Question: I am trying to run a very simple JFace program:
'''
import org.eclipse.jface.window.*;
import org.eclipse.swt.*;
import org.eclipse.swt.widgets.*;
public class HelloSWT_JFace extends ApplicationWindow{
public HelloSWT_JFace(){
super(null);
}
protected Control createContents(Composite parent){
Text helloText = new Text(parent, SWT.CENTER);
helloText.setText("Hello SWT and JFace");
parent.pack();
return parent;
}
public static void main(String[] args) {
HelloSWT_JFace awin = new HelloSWT_JFace();
awin.setBlockOnOpen(true);
awin.open();
Display.getCurrent().dispose();
}
}
'''
As far as I know, all the libraries are installed and the code, in Eclipse, gives me no errors. Nonetheless, when I run I get

and the long error report:
'''
Exception in thread "main" java.lang.NoClassDefFoundError: org/eclipse/core/runtime/IProgressMonitor
at java.lang.Class.getDeclaredMethods0(Native Method)
at java.lang.Class.privateGetDeclaredMethods(Unknown Source)
at java.lang.Class.getMethod0(Unknown Source)
at java.lang.Class.getMethod(Unknown Source)
at sun.launcher.LauncherHelper.getMainMethod(Unknown Source)
at sun.launcher.LauncherHelper.checkAndLoadMain(Unknown Source)
Caused by: java.lang.ClassNotFoundException: org.eclipse.core.runtime.IProgressMonitor
at java.net.URLClassLoader$1.run(Unknown Source)
at java.net.URLClassLoader$1.run(Unknown Source)
at java.security.AccessController.doPrivileged(Native Method)
at java.net.URLClassLoader.findClass(Unknown Source)
at java.lang.ClassLoader.loadClass(Unknown Source)
at sun.misc.Launcher$AppClassLoader.loadClass(Unknown Source)
at java.lang.ClassLoader.loadClass(Unknown Source)
... 6 more
'''
Does anyone know what could be causing this?
Please note; I took a look at <URL> question and followed the solutions, but installing Equinox plugins did not work.
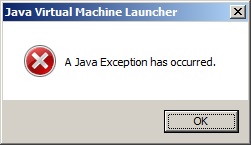
Answer: Thanks to the links Baz provided, I found the solution by making sure all the necessary Jars were added (I was missing a couple).
The necessary jars are:
'''
org.eclipse.core.commands_<version info>.jar
org.eclipse.equinox.common_<version info>.jar
org.eclipse.jface_<version info>.jar
org.eclipse.osgi_<version info>.jar
org.eclipse.ui.workbench_<version info>.jar
'''
More info can be found at the link Baz provided: <URL>